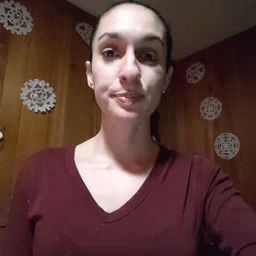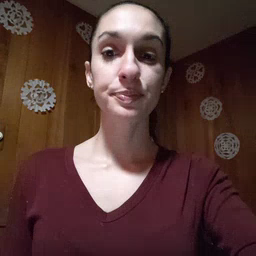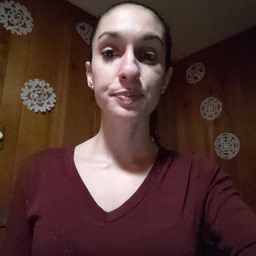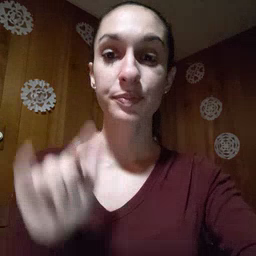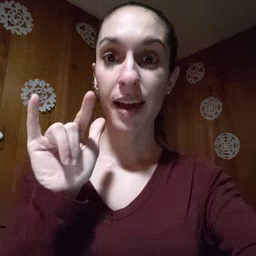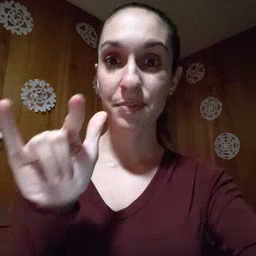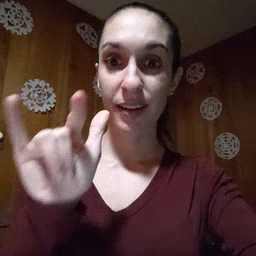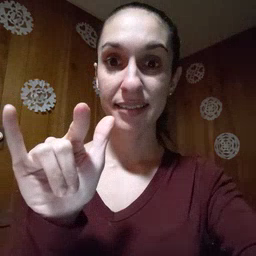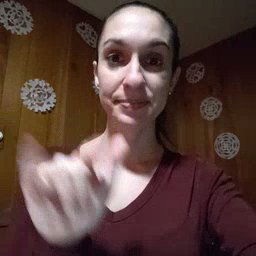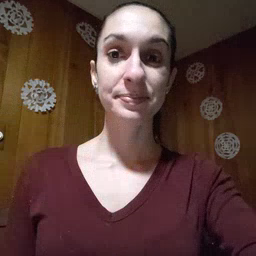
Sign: airplane